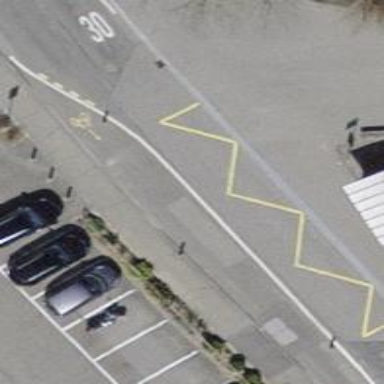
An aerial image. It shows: Public transport stop position.